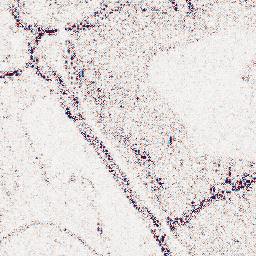
Category: wavelet
Decomposition family: wavelet_reverse_biorthogonal
Decomposition parameters: wavelet: rbio3.5
level: 1
Upsampling method: lanczos
Upsampling parameters: scale: 2
Upsampling scale: 2